Aerial crown-view tile of a tropical tree (Barro Colorado Island, Panama), acquired 20250124:
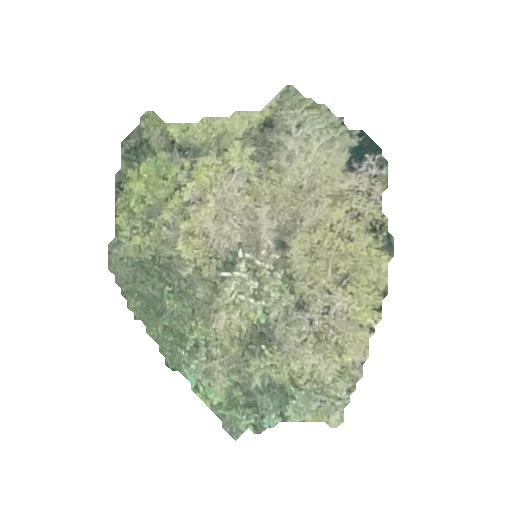
Species: Sloanea terniflora
GBIF accepted scientific name: Sloanea terniflora
Crown area: 108.693 m²